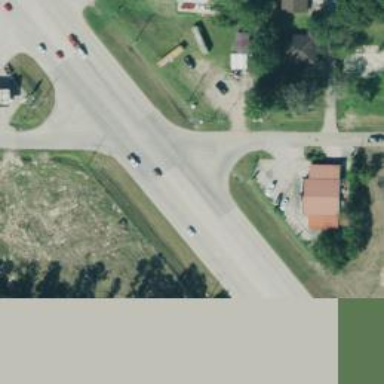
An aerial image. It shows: Stop road.